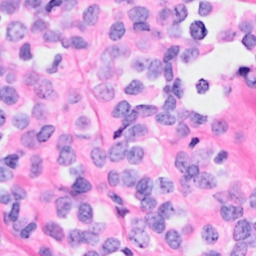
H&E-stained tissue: Breast